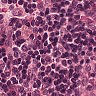
Metastatic tissue present: no